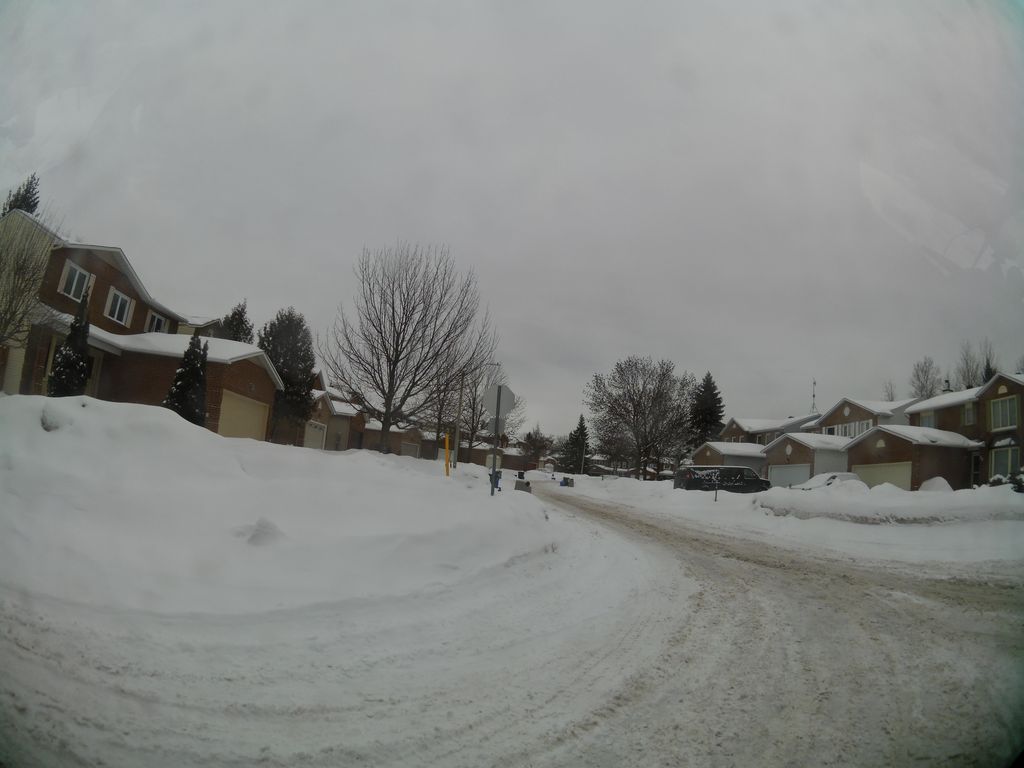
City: ottawa-gatineau